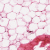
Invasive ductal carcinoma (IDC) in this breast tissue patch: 0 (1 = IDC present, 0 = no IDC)